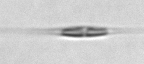
Label: Cylindrotheca